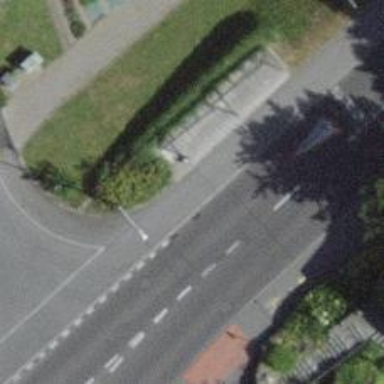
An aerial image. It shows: Sidewalk.